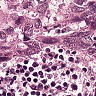
Metastatic tissue present: yes